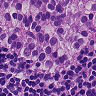
Metastatic tissue present: yes